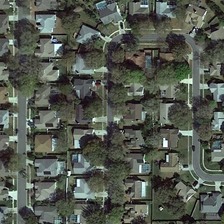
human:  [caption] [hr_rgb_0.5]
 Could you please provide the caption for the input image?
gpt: many buildings and many green trees are in a dense residential area .

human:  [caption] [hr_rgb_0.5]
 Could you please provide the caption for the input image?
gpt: many buildings and many green trees are in a dense residential area .

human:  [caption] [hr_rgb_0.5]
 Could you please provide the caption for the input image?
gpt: many buildings and many green trees are in a dense residential area .

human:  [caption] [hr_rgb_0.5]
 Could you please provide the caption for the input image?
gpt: many buildings and many green trees are in a dense residential area .

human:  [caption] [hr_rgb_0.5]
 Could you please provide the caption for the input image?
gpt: many buildings and many green trees are in a dense residential area .